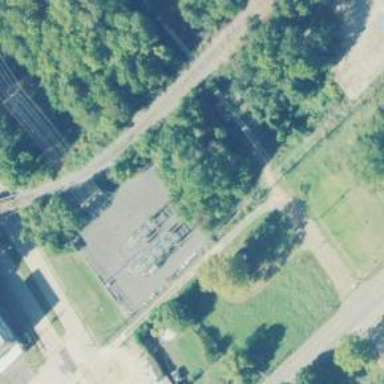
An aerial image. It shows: Outdoor power substation with fence around it. The substation serves as switching station.